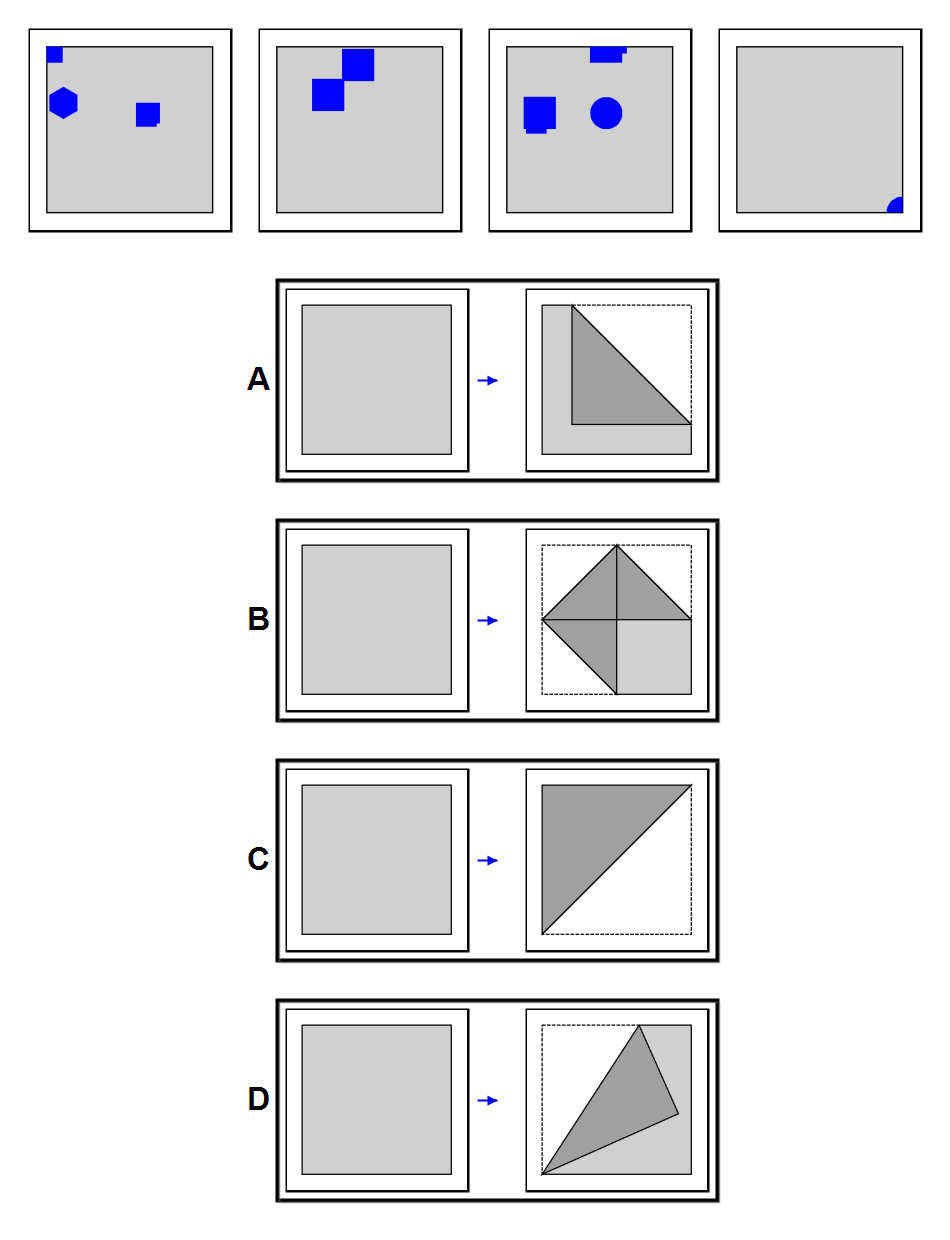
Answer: A